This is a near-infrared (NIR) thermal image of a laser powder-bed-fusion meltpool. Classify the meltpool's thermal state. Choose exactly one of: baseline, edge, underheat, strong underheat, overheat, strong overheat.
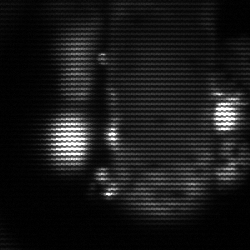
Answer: strong underheat